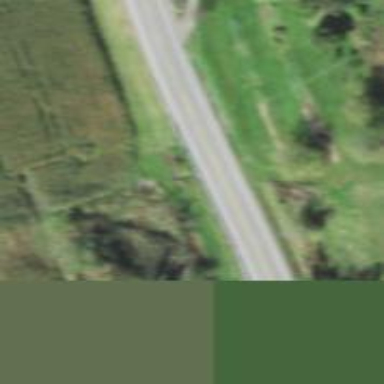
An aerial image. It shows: Primary highway.